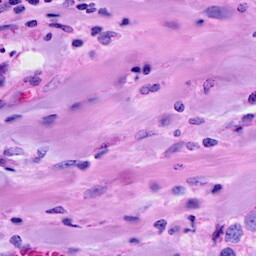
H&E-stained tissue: Breast